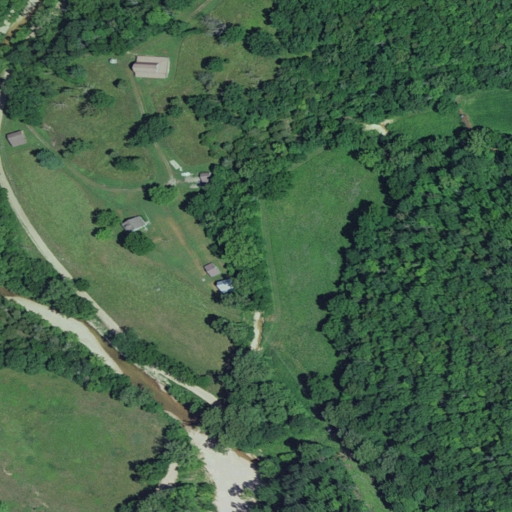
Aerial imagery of valley in Missouri named Giesel Hollow containing deciduous forest, pasture, open development, mixed forest, low intensity development, and medium intensity development